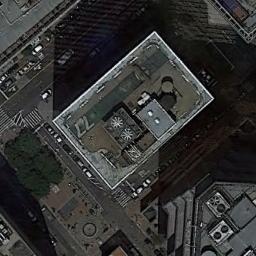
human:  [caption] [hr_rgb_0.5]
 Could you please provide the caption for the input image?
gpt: A commercial area with a building is surrounded by some roads and trees .

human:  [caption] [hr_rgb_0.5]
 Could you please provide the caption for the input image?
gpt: There are several tall buildings .

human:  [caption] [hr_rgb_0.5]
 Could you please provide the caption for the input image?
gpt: In a business district there are several tall buildings of different shapes and several roads and many trees .

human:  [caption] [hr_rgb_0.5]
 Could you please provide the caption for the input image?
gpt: The commercial area is near the road with many cars .

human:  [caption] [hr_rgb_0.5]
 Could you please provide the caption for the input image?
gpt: A building at the corner on a commercial area .